Question: I'm working on a registration project, I have a chair with some objects rotating in front of a kinect.
I can have successful pairwise registration, but as expected there is some drift (result in image).
I want to use LUM, in order to have a global minimization of the accumulated error (and then "spread" it across frames), but I end up having the frames floating in the air. (code below the image)
Is this there any obvious mistake in the usage of LUM?
---I use keypoints+features, not blindly feeding LUM with full pointclouds
Why all the examples add one-directional edges and not bi-directional?

'''
PARAM_LUM_centroidDistTHRESH = 0.30;
PARAM_LUM_MaxIterations = 100;
PARAM_LUM_ConvergenceThreshold = 0.0f;
int NeighborhoodNUMB = 2;
int FrameDistLOOPCLOSURE = 5;
PARAM_CORR_REJ_InlierThreshold = 0.020;
pcl::registration::LUM<pcl::PointXYZRGBNormal> lum;
lum.setMaxIterations( PARAM_LUM_MaxIterations );
lum.setConvergenceThreshold( PARAM_LUM_ConvergenceThreshold );
QVector< pcl::PointCloud<pcl::PointXYZRGB>::Ptr > cloudVector_ORGan_P_;
for (int iii=0; iii<totalClouds; iii++)
{
// read - iii_cloud_ORGan_P_
// transform it with pairwise registration result
cloudVector_ORGan_P_.append( iii_cloud_ORGan_P_ );
}
for (size_t iii=0; iii<totalClouds; iii++)
{
pcl::compute3DCentroid( *cloudVector_ORGan_P_[iii], centrVector[iii] );
pcl::IntegralImageNormalEstimation<pcl::PointXYZRGB,pcl::Normal> ne;
//blah blah parameters
//compute normals with *ne*
//pcl::removeNaNFromPointCloud
//pcl::removeNaNNormalsFromPointCloud
pcl::ISSKeypoint3D< pcl::PointXYZRGBNormal, pcl::PointXYZRGBNormal> keyPointDetector;
//blah balh parameters;
//keyPointDetector.compute
//then remove NAN keypoints
pcl::SHOTColorEstimationOMP< pcl::PointXYZRGBNormal,pcl::PointXYZRGBNormal,pcl::SHOT1344 > featureDescriptor;
//featureDescriptor.setSearchSurface( **ful_unorganized_cloud_in_here** );
//featureDescriptor.setInputNormals( **normals_from_above____in_here** );
//featureDescriptor.setInputCloud( **keypoints_from_above__in_here** );
//blah blah parameters
//featureDescriptor.compute
//delete NAN *Feature* + corresp. *Keypoints* with *.erase*
}
for (size_t iii=0; iii<totalClouds; iii++)
{
lum.addPointCloud( KEYptVector_UNorg_P_[iii] );
}
for (size_t iii=1; iii<totalClouds; iii++)
{
for (size_t jjj=0; jjj<iii; jjj++)
{
double cloudCentrDISTANCE = ( centrVector[iii] - centrVector[jjj] ).norm();
if ( (cloudCentrDISTANCE<PARAM_LUM_centroidDistTHRESH && qAbs(iii-jjj)<=NeighborhoodNUMB) ||
(cloudCentrDISTANCE<PARAM_LUM_centroidDistTHRESH && qAbs(iii-jjj)> FrameDistLOOPCLOSURE) )
{
int sourceID;
int targetID;
if (qAbs(iii-jjj)<=NeighborhoodNUMB) // so that connection are e.g. 0->1, 1->2, 2->3, 3->4, 4->5, 5->0
{ // not sure if it helps
sourceID = jjj;
targetID = iii;
}
else
{
sourceID = iii;
targetID = jjj;
}
*source_cloud_KEYpt_P_ = *lum.getPointCloud(sourceID);
*target_cloud_KEYpt_P_ = *lum.getPointCloud(targetID);
*source_cloud_FEATures = *FEATtVector_UNorg_P_[sourceID];
*target_cloud_FEATures = *FEATtVector_UNorg_P_[targetID];
// KeyPoint Estimation
pcl::registration::CorrespondenceEstimation<keyPointTYPE,keyPointTYPE> corrEst;
corrEst.setInputSource( source_cloud_FEATures );
corrEst.setInputTarget( target_cloud_FEATures );
corrEst.determineCorrespondences( *corrAll );
// KeyPoint Rejection
pcl::registration::CorrespondenceRejectorSampleConsensus<pcl::PointXYZRGBNormal> corrRej;
corrRej.setInputSource( source_cloud_KEYpt_P_ );
corrRej.setInputTarget( target_cloud_KEYpt_P_ );
corrRej.setInlierThreshold( PARAM_CORR_REJ_InlierThreshold );
corrRej.setMaximumIterations( 10000 );
corrRej.setRefineModel( true );
corrRej.setInputCorrespondences( corrAll );
corrRej.getCorrespondences( *corrFilt );
lum.setCorrespondences( sourceID, targetID, corrFilt );
} // if
} // jjj
} // iii
lum.compute();
// PCLVisualizer - show this - lum.getConcatenatedCloud()
'''
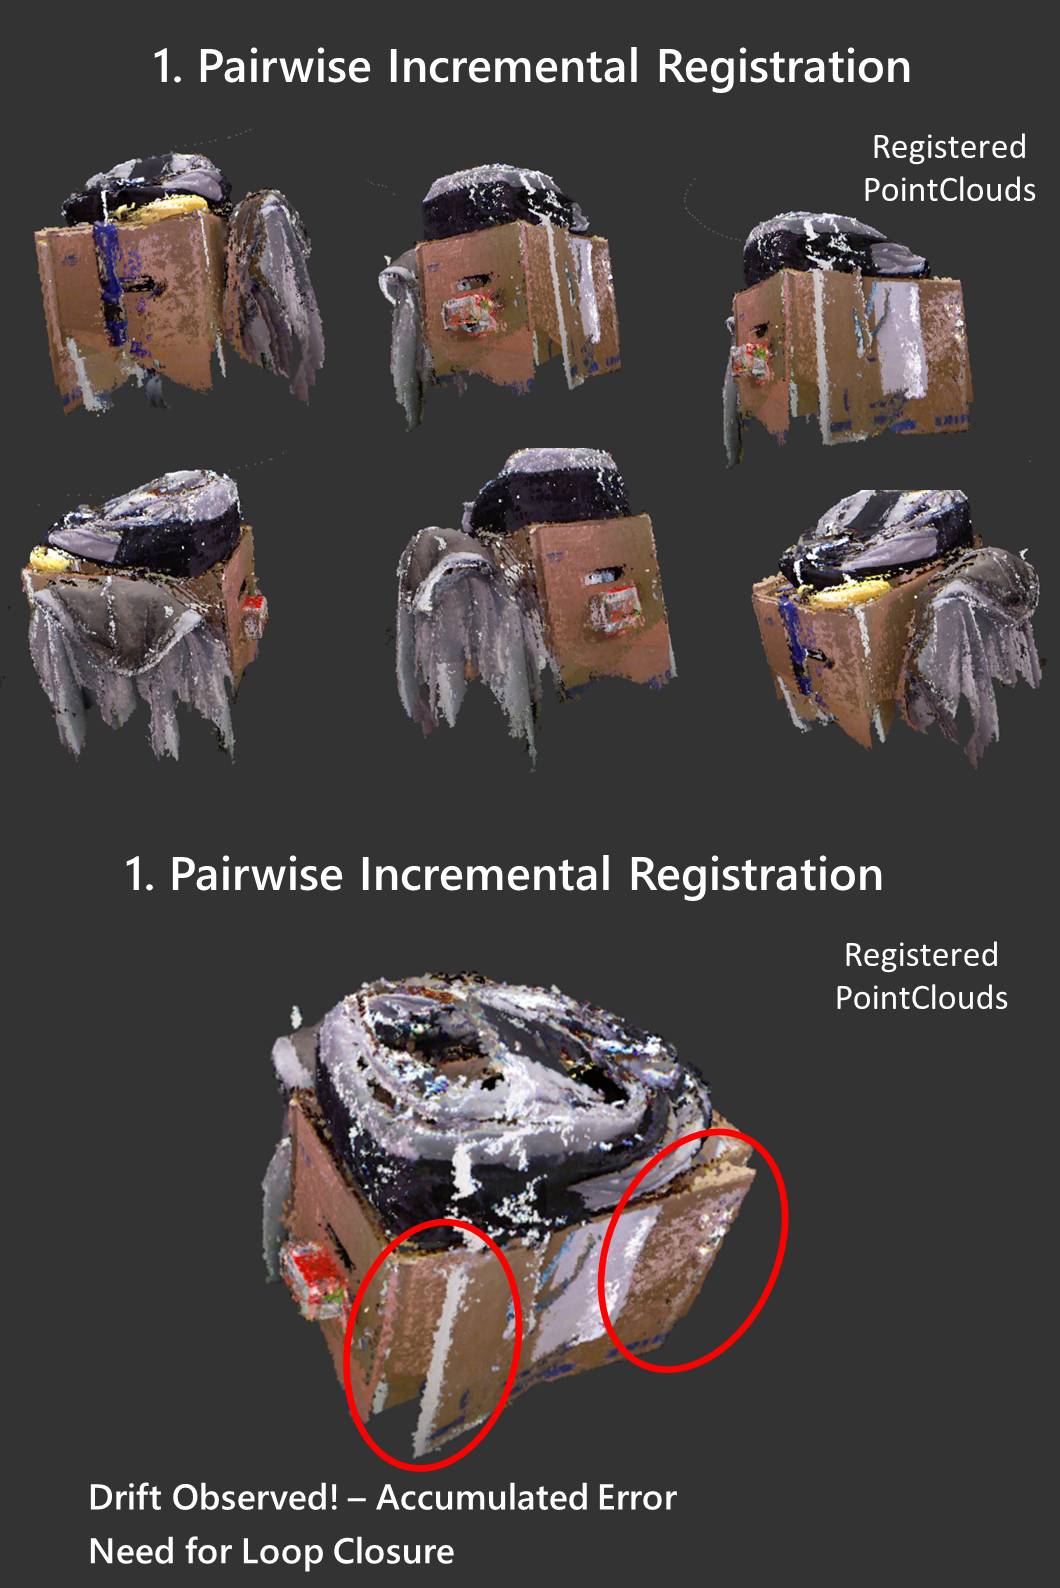
Answer: After many days of experimenting with LUM, I decided to move to another tool for Graph optimization, namely <URL>,
If you are interested, I propose downloading the <URL>